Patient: sex M, age 22
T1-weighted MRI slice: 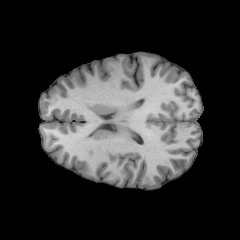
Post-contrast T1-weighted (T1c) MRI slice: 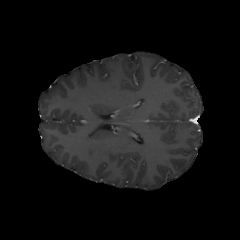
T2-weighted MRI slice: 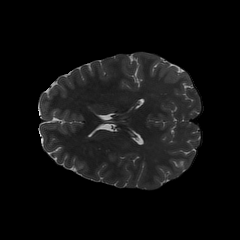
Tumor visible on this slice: no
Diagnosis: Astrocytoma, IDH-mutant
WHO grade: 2